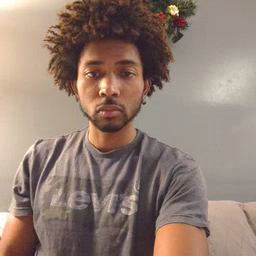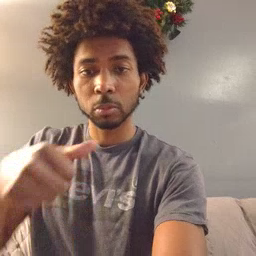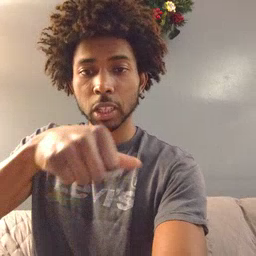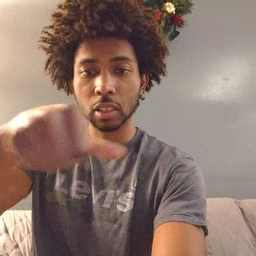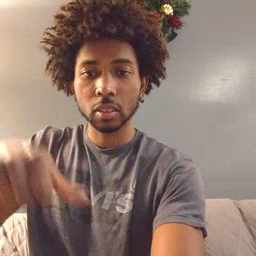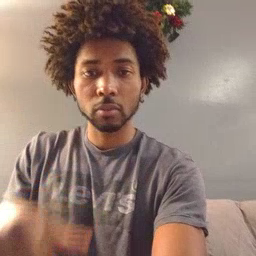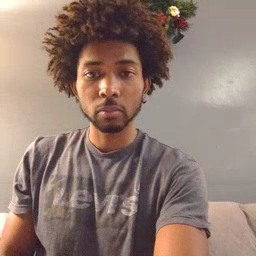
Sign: puzzle